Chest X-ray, PA view. Patient: 52 years old, sex M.
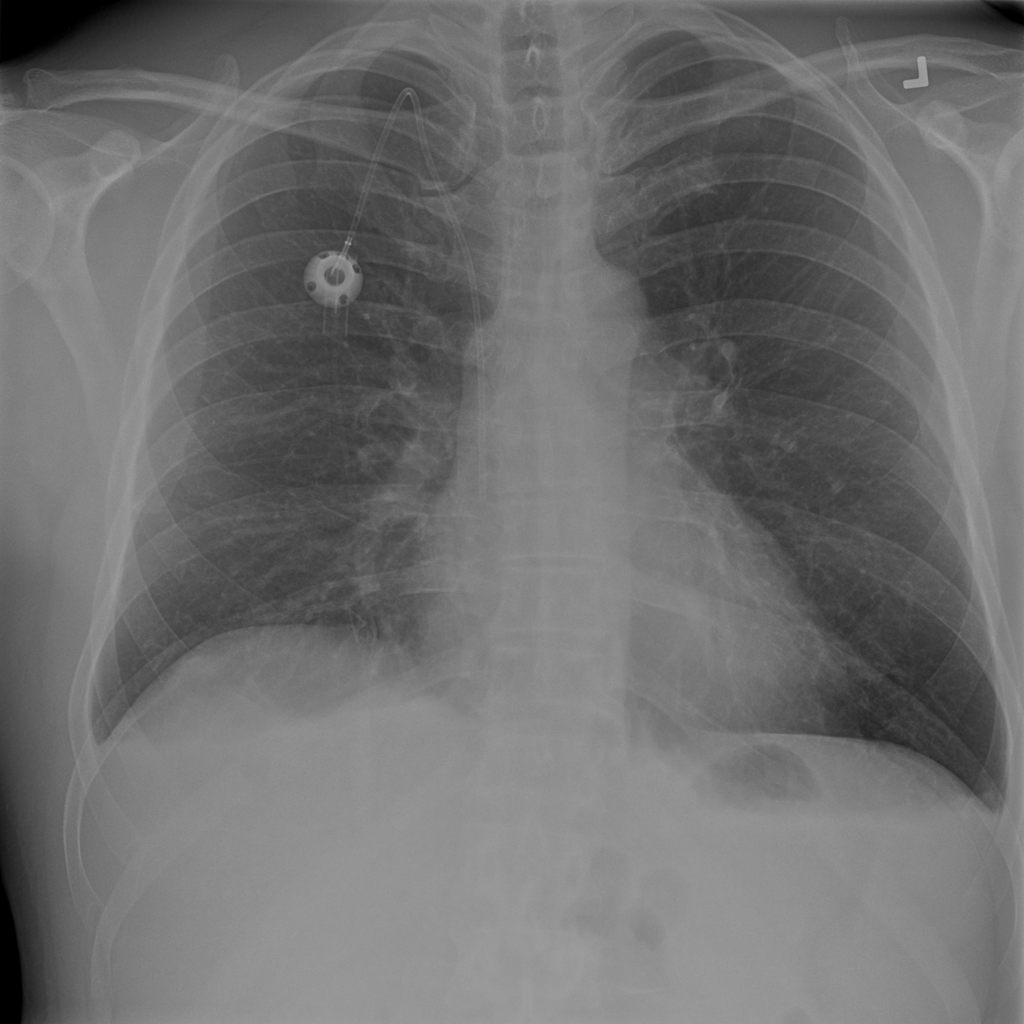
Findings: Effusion